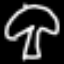
Label: mushroom